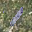
Label: 1